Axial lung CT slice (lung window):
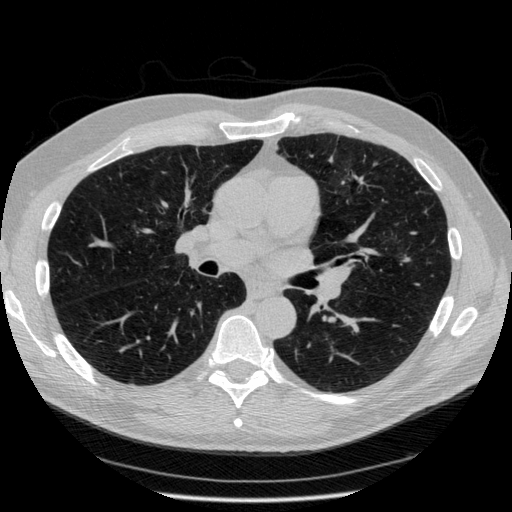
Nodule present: no